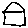
Label: house